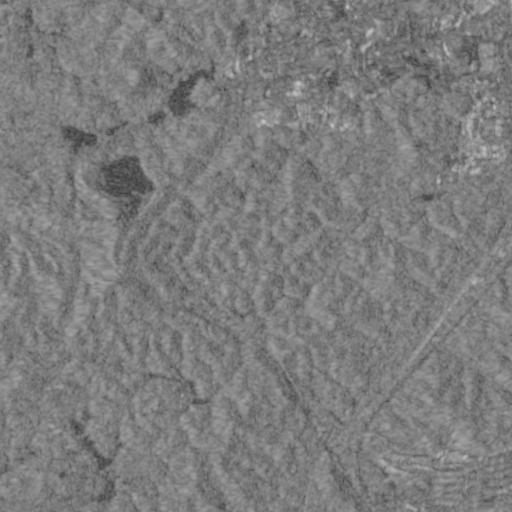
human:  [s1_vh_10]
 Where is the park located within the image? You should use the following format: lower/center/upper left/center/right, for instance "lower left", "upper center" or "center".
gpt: The park is located in the lower right of the image.
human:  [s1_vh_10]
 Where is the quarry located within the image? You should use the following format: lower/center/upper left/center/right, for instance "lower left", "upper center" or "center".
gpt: There is no quarry in the image.

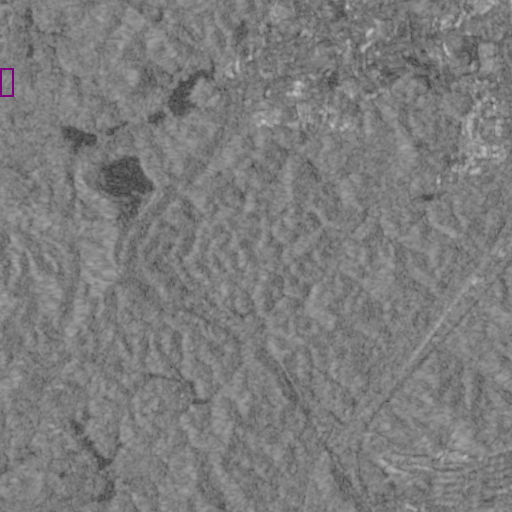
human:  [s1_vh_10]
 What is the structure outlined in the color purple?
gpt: The structure outlined in purple is a power substation.
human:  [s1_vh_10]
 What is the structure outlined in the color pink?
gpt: There is no pink outline.